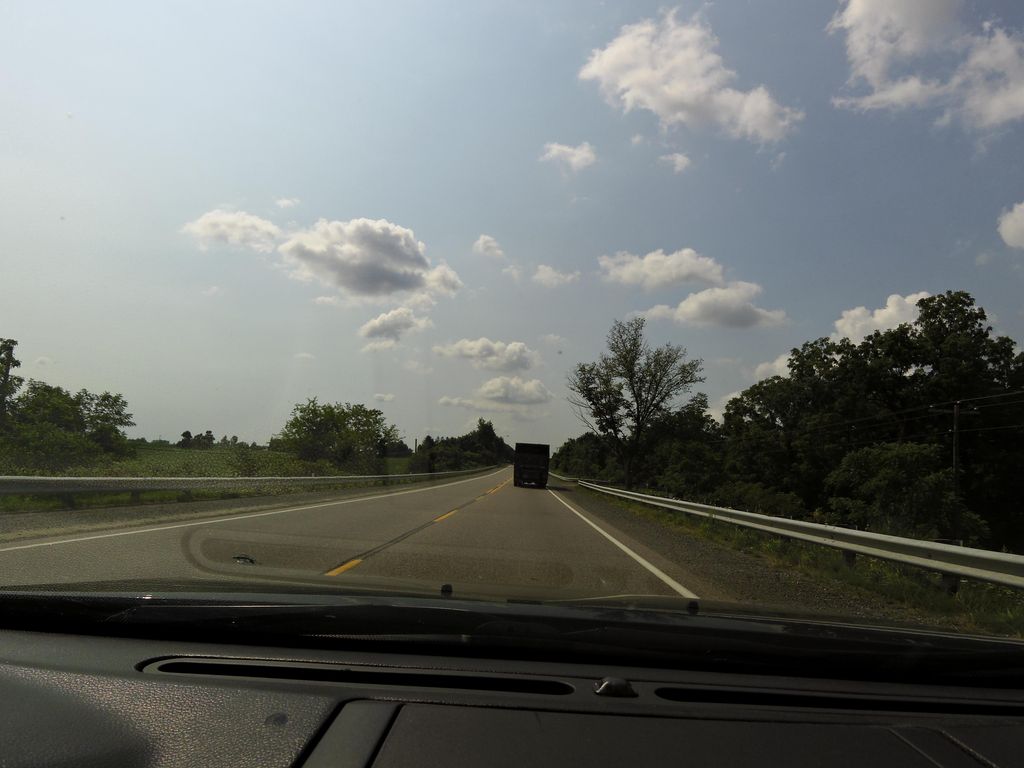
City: hamilton